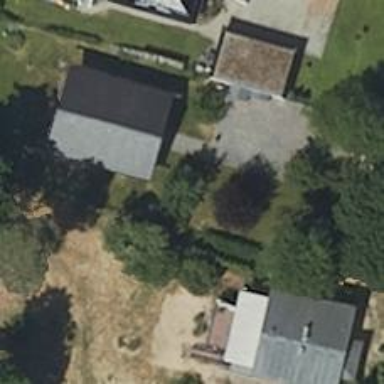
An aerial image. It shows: Driveway.